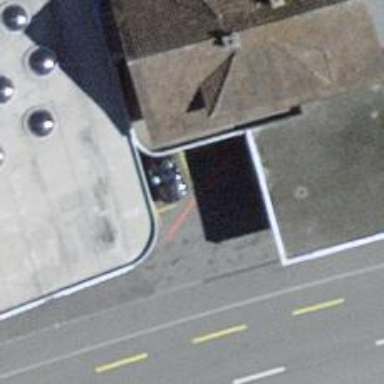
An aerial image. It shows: Charging station.